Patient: sex F, age 22
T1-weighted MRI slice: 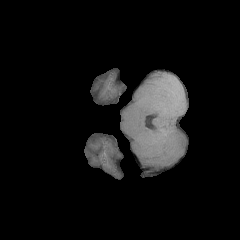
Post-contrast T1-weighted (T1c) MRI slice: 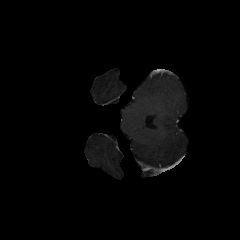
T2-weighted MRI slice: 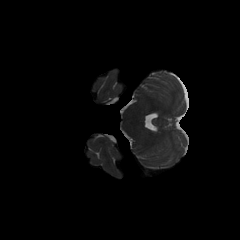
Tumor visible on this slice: no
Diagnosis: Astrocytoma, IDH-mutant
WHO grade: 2